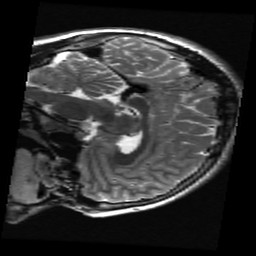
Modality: T2w
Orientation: sagittal
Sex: male
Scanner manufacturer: ge
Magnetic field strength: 3 T
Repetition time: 5 s
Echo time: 0.1017 s